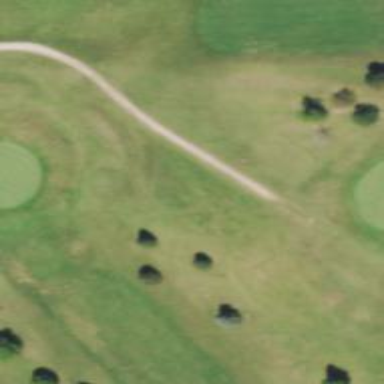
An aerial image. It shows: Path designated for golf carts.